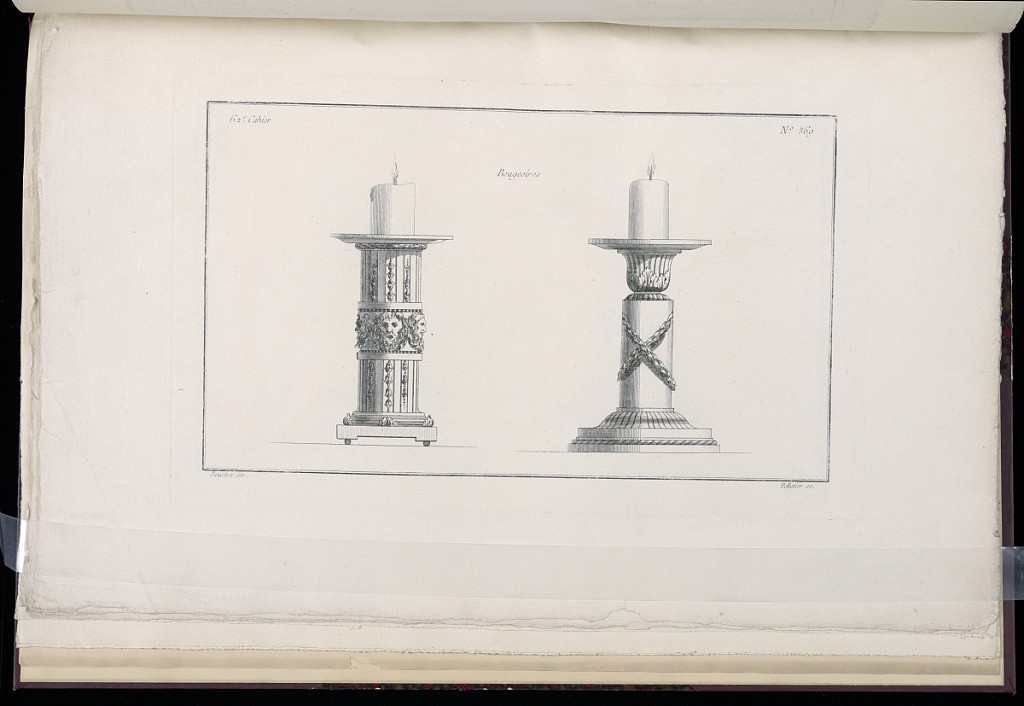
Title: Bougeoires
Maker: Juste-François Boucher, French, 1736 – 1782
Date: ca. 1775
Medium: Engraving on off white laid paper
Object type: Print
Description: Designs for two short candlesticks, decorated with ornament motifs including acanthus leaf, bead course, mascarons, bound leaf, garland, and ribbon twist. The plate is signed.